Question: I'm trying to clean up some existing VB code. Issue is I've created a master page and trying to using a already created user control with in the content holder of the master page. I've attached a image of the error
.
I'm not exactly sure how to cast this with in VB.
Here is the code that is causing the error.
'''
--->Dim myPage As HtmlControls.HtmlForm = Me.Parent
Dim myParent As Page = myPage.Parent
If myParent.ToString.Contains("private_accountinfo") AndAlso prevPage.Contains("Default_Login") Then
pnlMenu.Visible = False
ElseIf myParent.ToString.Contains("default_support") And Session("Utente") = "" Then
pnlMenu.Visible = False
'''
Thanks
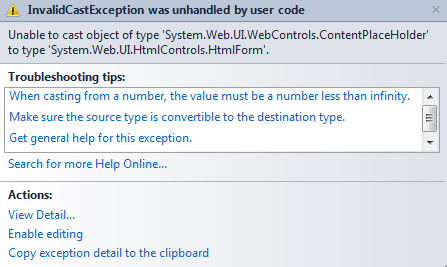
Answer: The solution is in your error message. You have a 'ContentPlaceHolder', but you're dimming it as an 'HtmlForm'. Don't do that. Use:
'Dim myPage As HtmlControls.ContentPlaceHolder = Me.Parent'